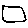
Label: square